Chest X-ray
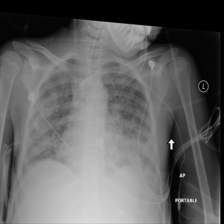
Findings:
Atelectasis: negative
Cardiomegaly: positive
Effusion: positive
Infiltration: positive
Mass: negative
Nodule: negative
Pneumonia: negative
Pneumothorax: negative
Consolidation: negative
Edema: negative
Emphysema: negative
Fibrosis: negative
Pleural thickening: negative
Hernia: negative